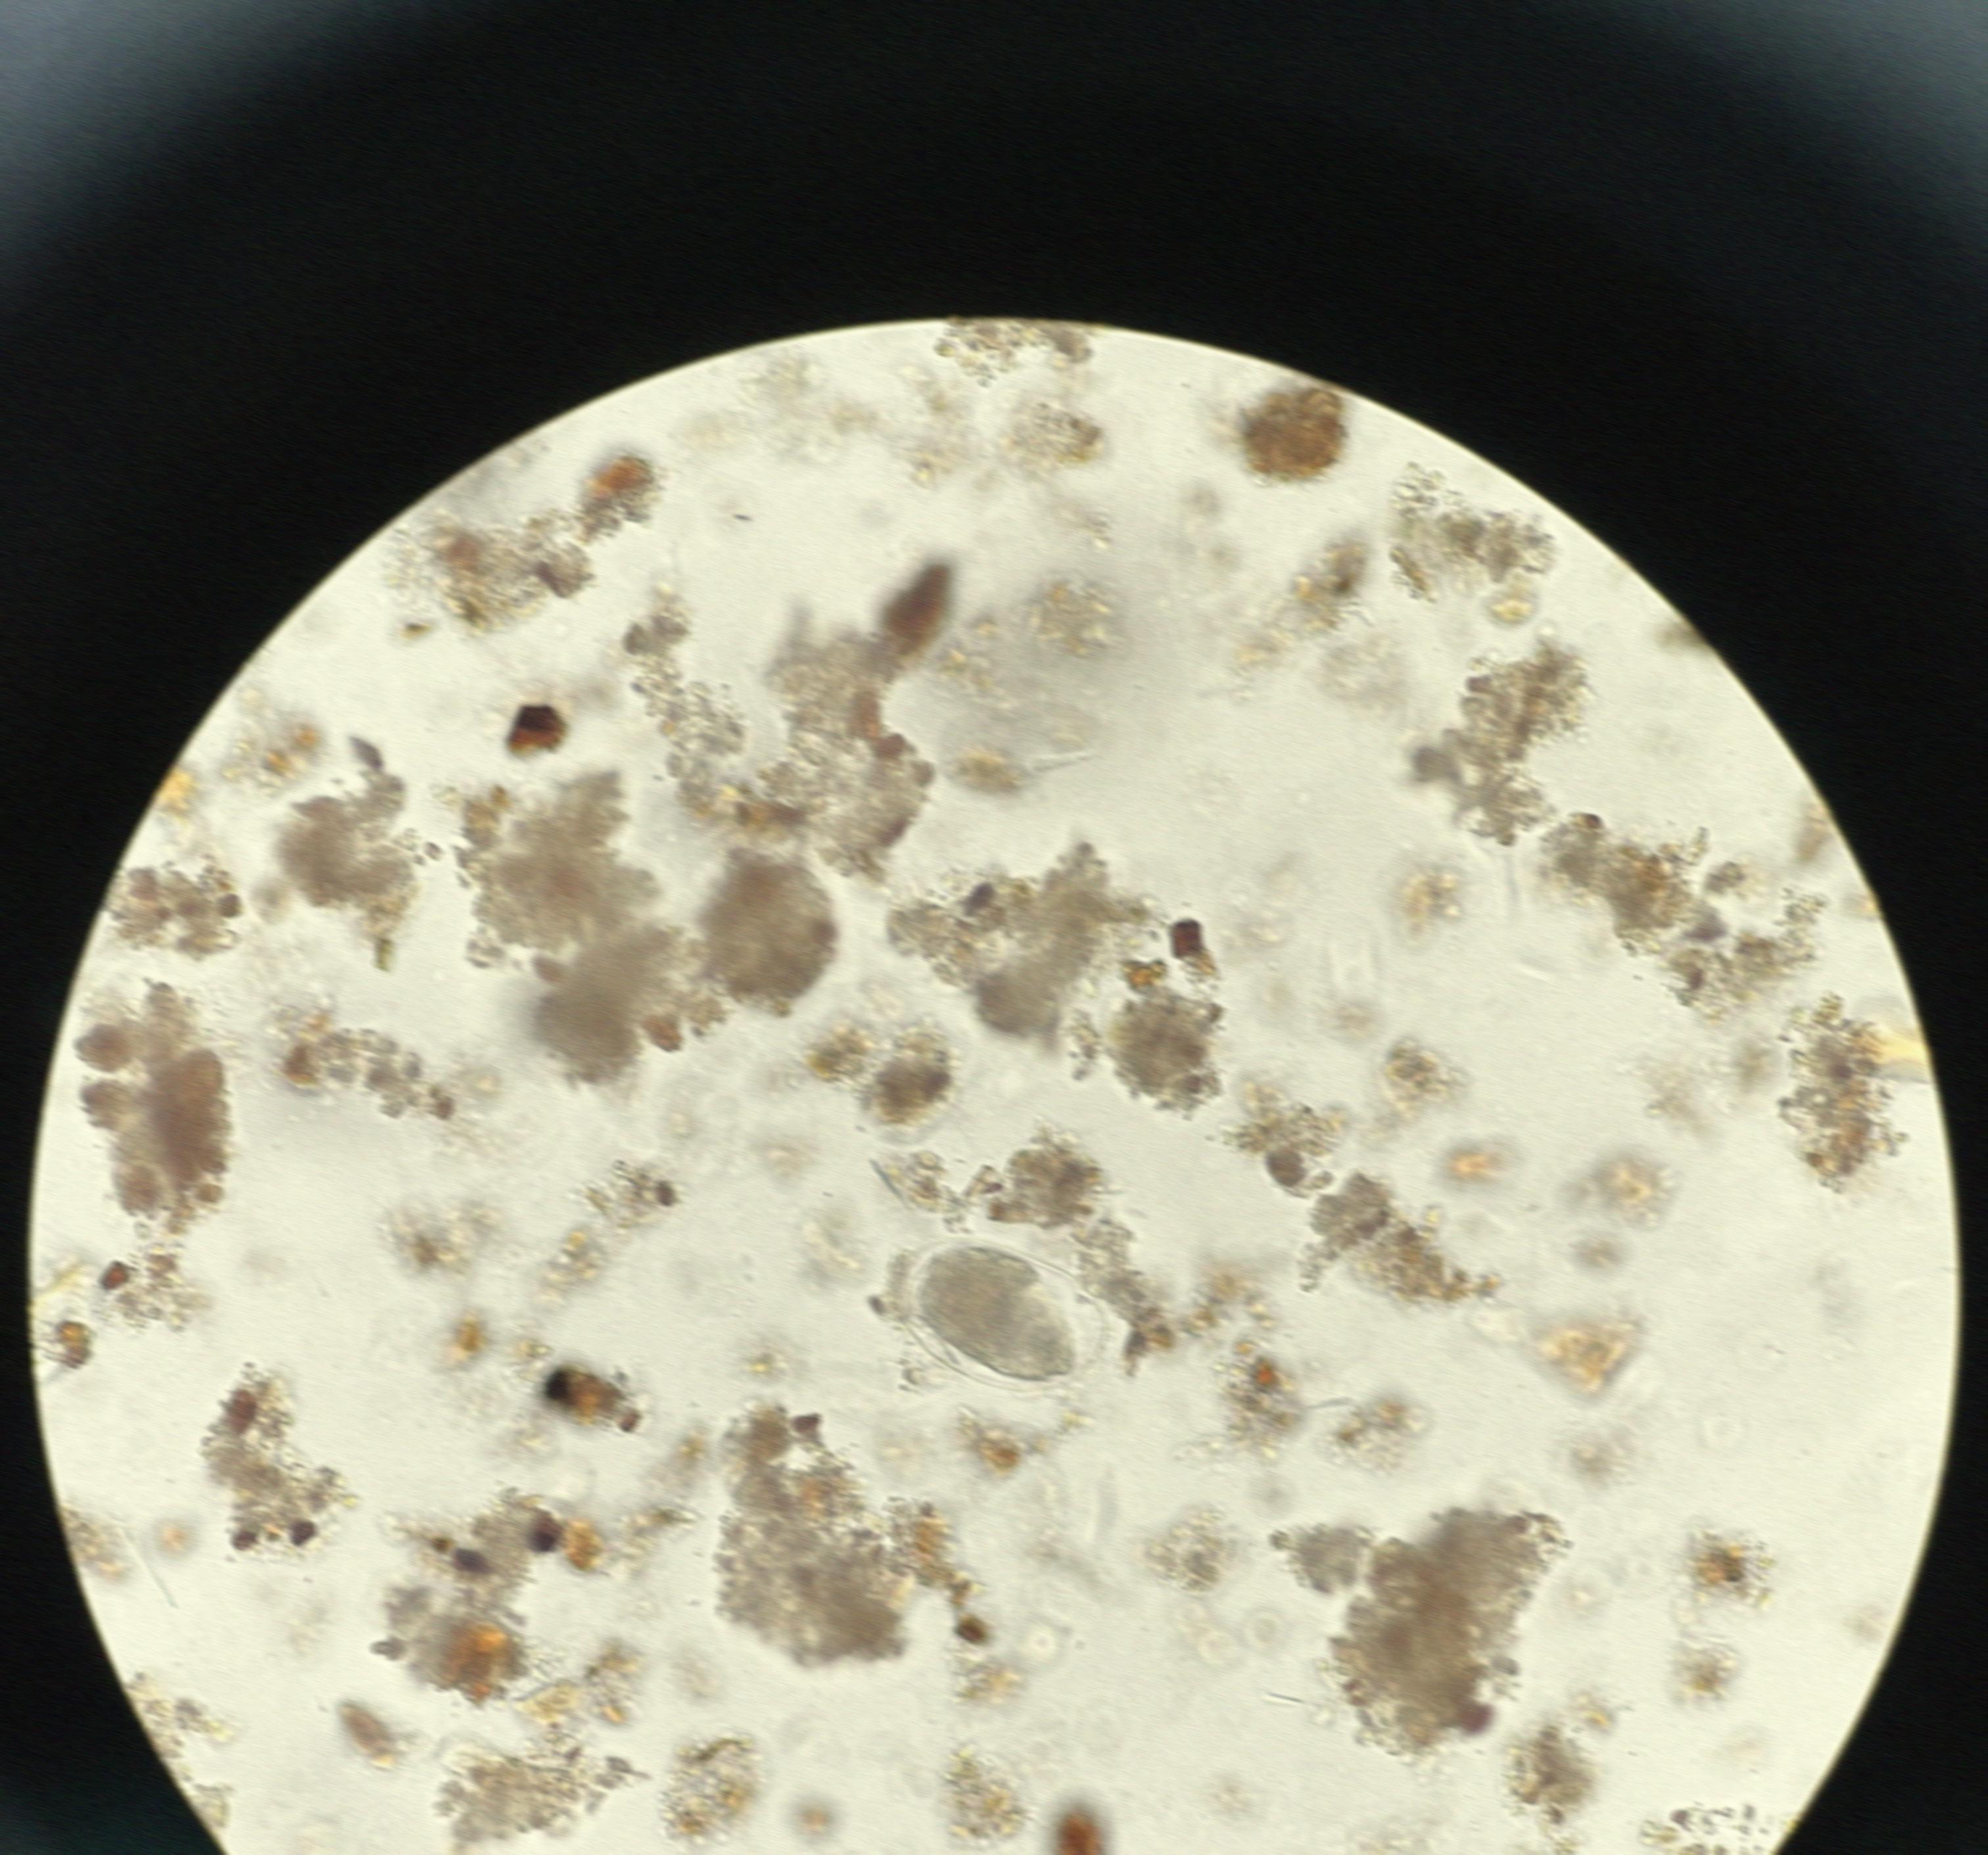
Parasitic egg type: Hookworm egg